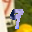
Label: 9